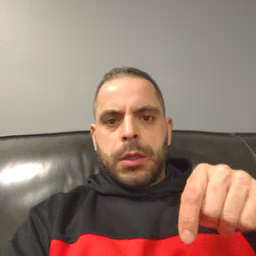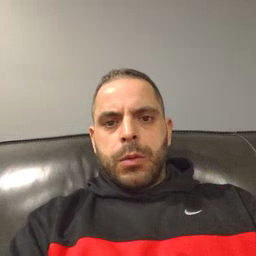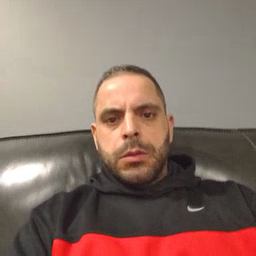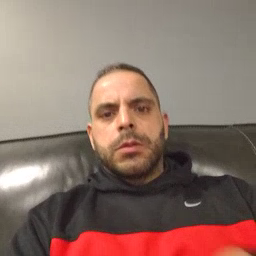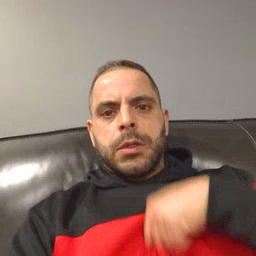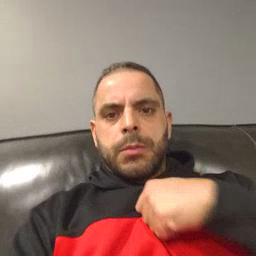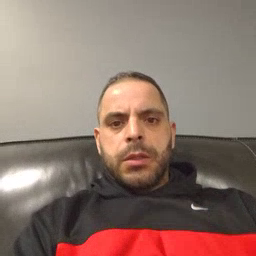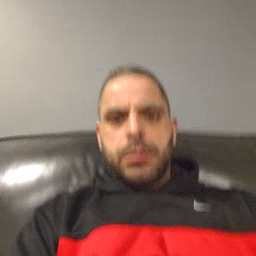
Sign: zipper